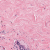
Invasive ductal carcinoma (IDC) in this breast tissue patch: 0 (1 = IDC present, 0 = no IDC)